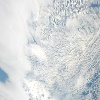
Label: cloud